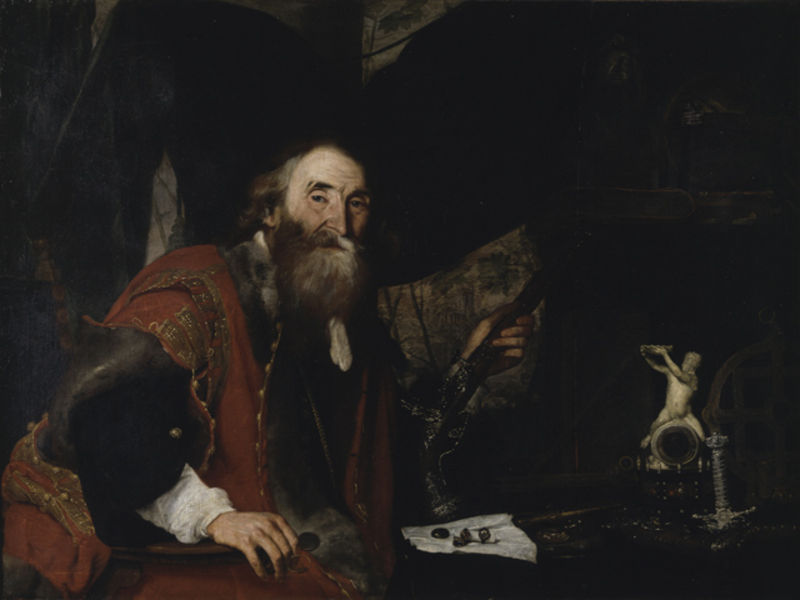
Titel: Der Antiquar
Künstler: Jan de Herdt
Standort: Karlsruhe
Institution: Staatliche Kunsthalle Karlsruhe
Schlagwörter: dunkel, gemälde, hand, mann, nackt, schatten, umhang, weiß, sitzen, braun, licht, nase, raum, schwarz, stirn, stuhl, tisch, blick, rot, tuch, alt, bart, hemd, augen, gesicht, kleidung, schale, vollbart, ärmel, bildnis, herr, hände, innenraum, portrait, porträt, öl, figur, gewand, gold, haare, mantel, reich, sessel, sitzend, adel, decke, blatt, frontal, potrait, kamin, engel, skulptur, statue, lehne, alter mann, farbe, ölgemälde, glatze, kerze, plastik, knöpfe, klimt, griff, kanone, alter, greis, buch, schwert, brille, waffe, stirnfalten, herrscher, statuette, karte, kerzenleuchter, taschentuch, stirnglatze, narbe, wohlhabend, gewehr, bacchus, mönch, männchen, weinfass, lupe, schwertgriff, seefahrer, sammler, schatzkammer, kleinkunst, hülsen, monokel, überhang, dionysos, haände, michael, pistole, wissenschaft, renesaince, säubern, atlas, dunkeö, gewnad, pirat, eicheln, olivenzweig, einzelteile, brat, schwertt, schwertknauf, spitze nase, homunculus, bildnbis, spulptur, kehne, mann bart mantel rot